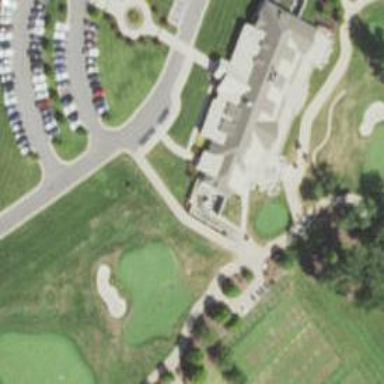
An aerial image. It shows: Pathway for golfing.